Question: Why can't i pull this field 'pID' from the the database?
I have the following php:
'''
<?php
// Get course information cID, prefix, code and dept info : name
$cID = filter_input(INPUT_GET, 'cID', FILTER_SANITIZE_NUMBER_INT);
if(!$cID) {
echo "No cID specified.";
exit;
}
require_once('inc/dbc1.php');
$pdo4 = new PDO('mysql:host=localhost;dbname=###', $username, $password);
$pdo4->setAttribute( PDO::ATTR_ERRMODE, PDO::ERRMODE_EXCEPTION );
$sth4 = $pdo4->prepare('
SELECT fname, lname
FROM Course Cou, Comment Comm, Professor P
WHERE Cou.cID = ?
AND P.pID = Comm.pID
GROUP BY concat(fname, lname);
');
$sth4->execute(array(
$cID
));
?>
'''
'''
<a href='prof.php?pID={$row['pID']}' title='Drexel Professor Comments for {$row['fname']} {$row['lname']}'>
'''

The above is pulling the fname and lname fields, but the first call for pID is not being pulled.
- If I add pID to the select statement,
it gives me the ambiguous pID error.
Anyone??
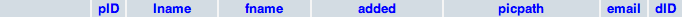
Answer: You need to add the field to the select statement, otherwise it won't be part of the result set.
> If I add pID to the select statement, it gives me the ambiguous pID error
Then make it unambiguous:
'''
SELECT fname, lname, P.pID
'''
should work.